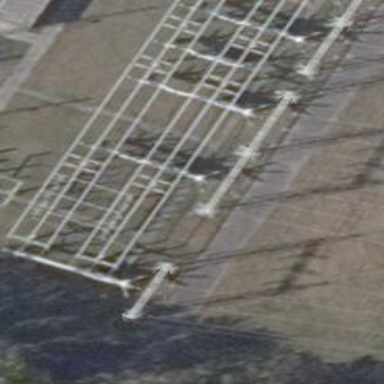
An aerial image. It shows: Three power lines with cables.